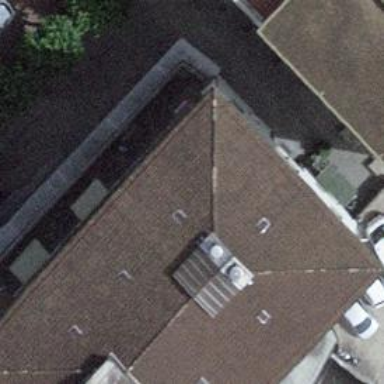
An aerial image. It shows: Pub.